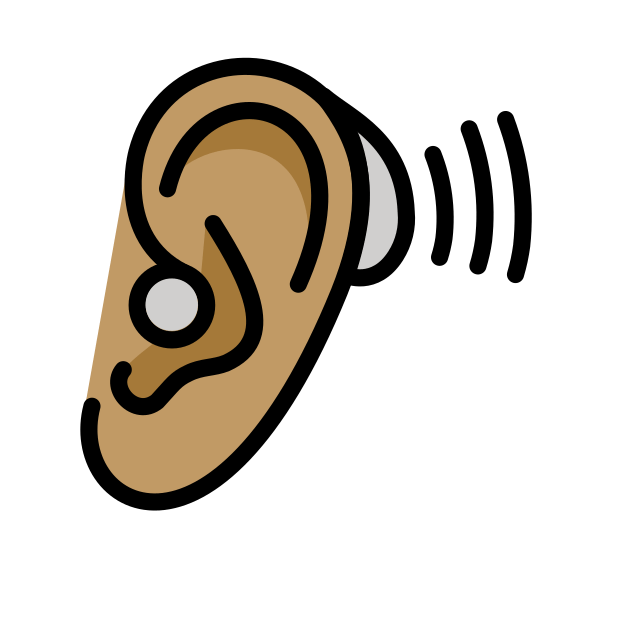
ear with hearing aid: medium skin tone